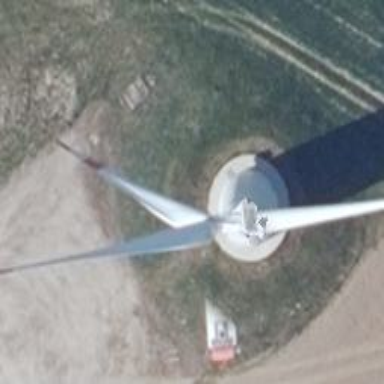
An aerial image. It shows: Wind generator with horizontal axis. The generator is wind turbine.